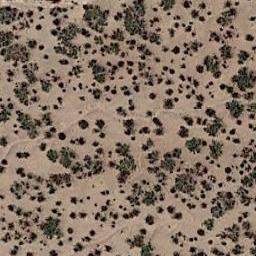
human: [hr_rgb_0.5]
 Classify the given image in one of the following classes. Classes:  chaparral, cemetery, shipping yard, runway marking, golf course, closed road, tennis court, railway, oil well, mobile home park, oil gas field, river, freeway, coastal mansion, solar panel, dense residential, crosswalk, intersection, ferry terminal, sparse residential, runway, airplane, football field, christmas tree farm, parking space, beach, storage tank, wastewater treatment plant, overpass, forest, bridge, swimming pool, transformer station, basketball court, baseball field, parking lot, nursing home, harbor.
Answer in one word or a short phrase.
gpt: chaparral